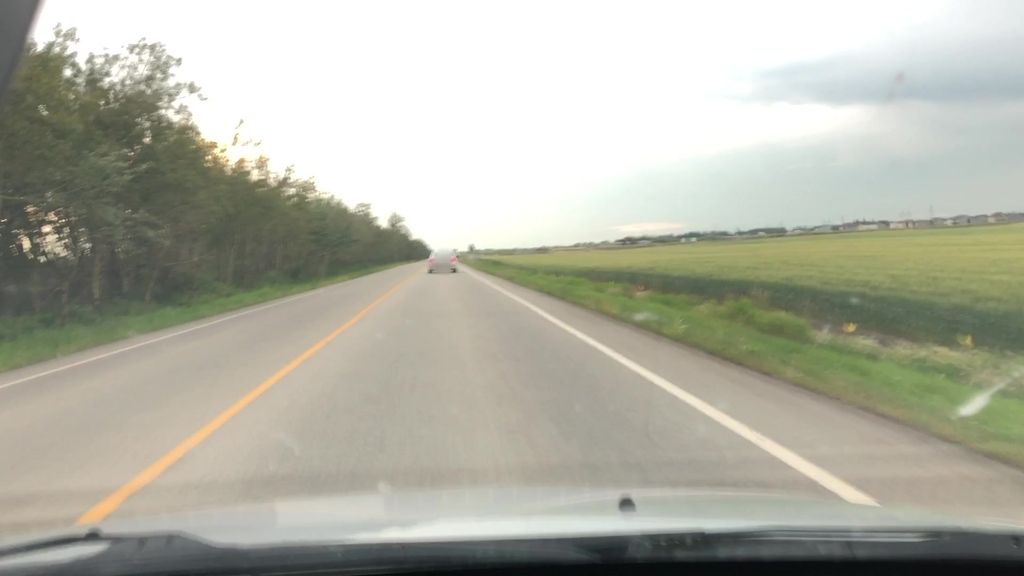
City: edmonton